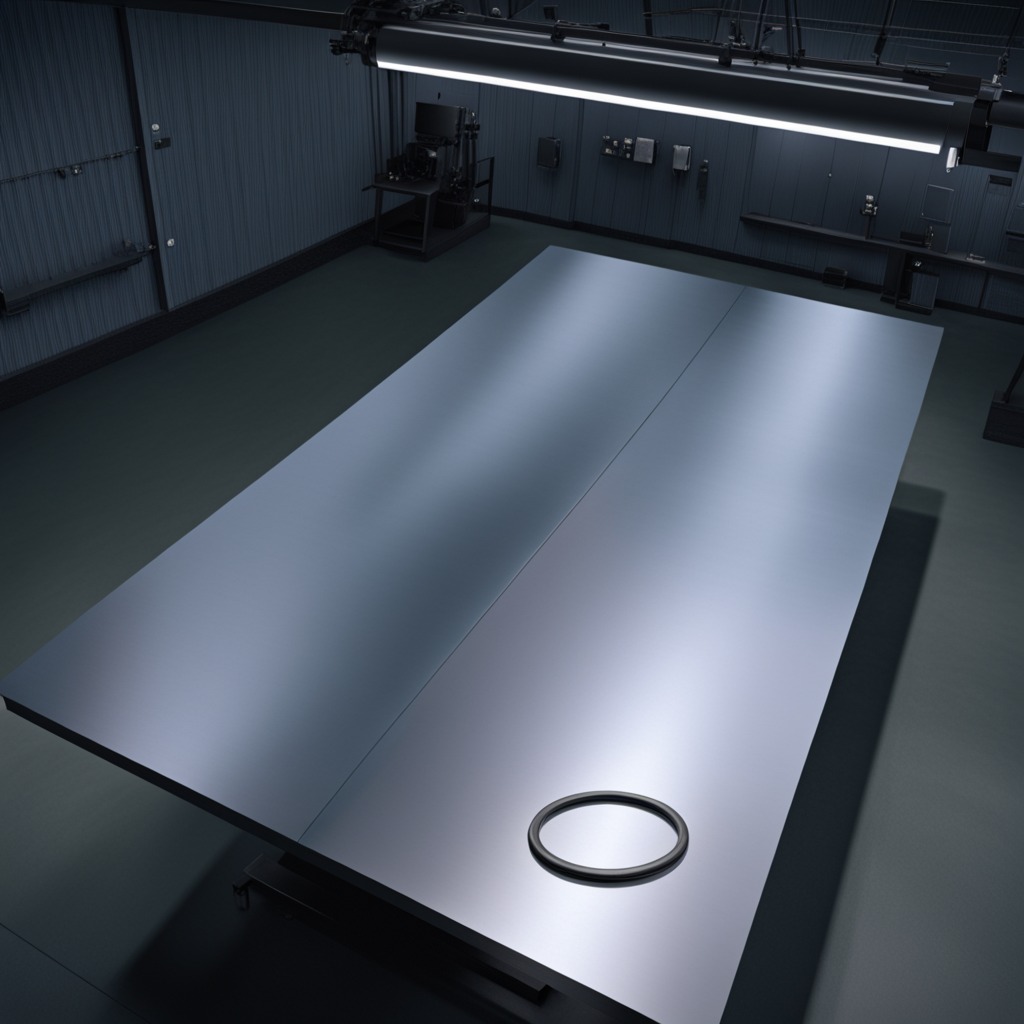
A rubber O-ring is lying on the tabletop.